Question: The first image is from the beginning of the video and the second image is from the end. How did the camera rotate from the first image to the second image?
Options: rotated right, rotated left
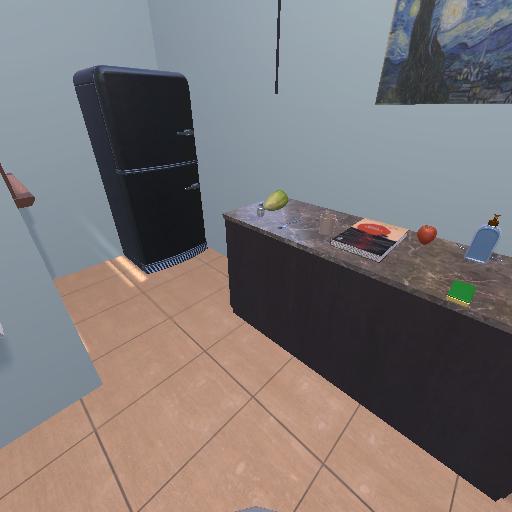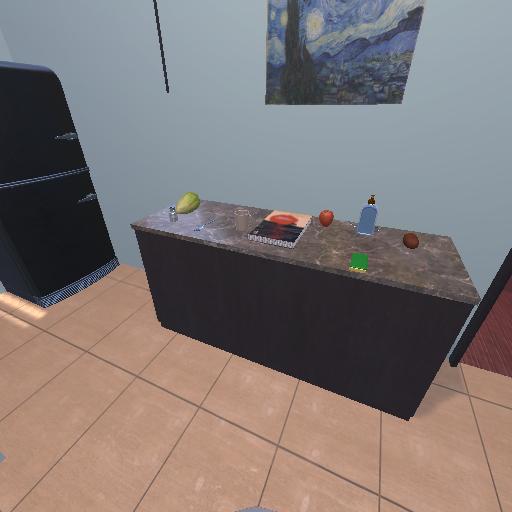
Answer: rotated right